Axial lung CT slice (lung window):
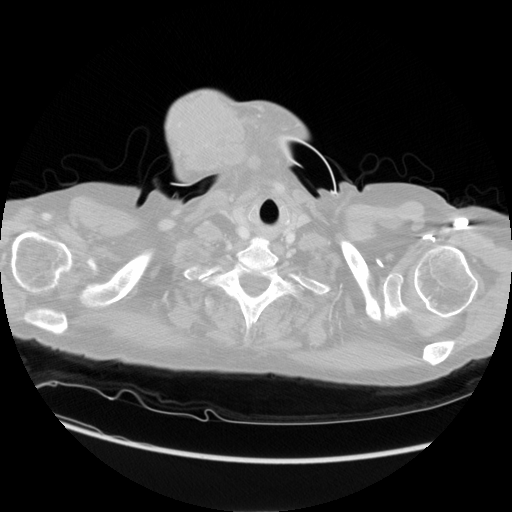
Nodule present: no